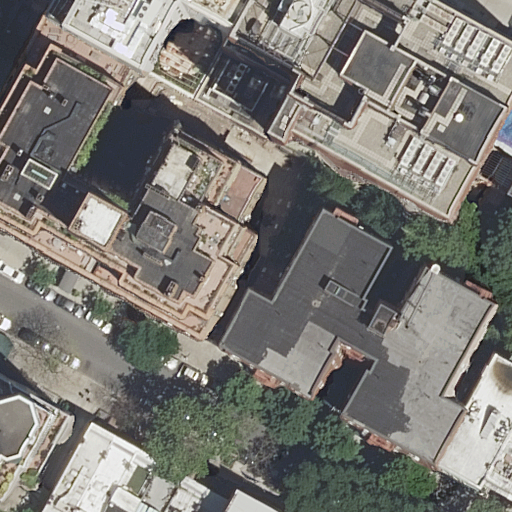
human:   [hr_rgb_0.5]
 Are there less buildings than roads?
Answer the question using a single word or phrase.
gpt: no

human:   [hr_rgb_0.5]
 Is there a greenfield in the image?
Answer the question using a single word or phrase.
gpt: no

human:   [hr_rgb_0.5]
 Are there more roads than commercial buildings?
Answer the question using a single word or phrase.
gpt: yes

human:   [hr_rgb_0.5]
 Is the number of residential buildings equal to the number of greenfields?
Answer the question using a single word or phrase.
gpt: no

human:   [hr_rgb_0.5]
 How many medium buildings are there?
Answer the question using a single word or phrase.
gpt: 7

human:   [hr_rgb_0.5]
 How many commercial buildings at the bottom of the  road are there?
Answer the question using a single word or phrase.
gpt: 0

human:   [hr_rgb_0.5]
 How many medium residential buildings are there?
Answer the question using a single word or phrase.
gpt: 7

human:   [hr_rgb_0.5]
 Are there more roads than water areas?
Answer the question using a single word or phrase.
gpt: yes

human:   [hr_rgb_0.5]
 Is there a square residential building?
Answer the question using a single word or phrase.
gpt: no

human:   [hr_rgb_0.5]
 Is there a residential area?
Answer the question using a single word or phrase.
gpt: no

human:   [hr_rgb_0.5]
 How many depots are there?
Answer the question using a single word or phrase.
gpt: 0

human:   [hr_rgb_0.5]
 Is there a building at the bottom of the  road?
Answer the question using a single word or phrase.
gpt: yes

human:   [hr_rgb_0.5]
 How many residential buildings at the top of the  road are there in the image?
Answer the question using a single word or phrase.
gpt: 5

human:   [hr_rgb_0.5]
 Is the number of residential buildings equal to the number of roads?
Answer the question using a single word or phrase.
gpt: no

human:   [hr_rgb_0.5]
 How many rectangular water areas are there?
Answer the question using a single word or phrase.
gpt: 0

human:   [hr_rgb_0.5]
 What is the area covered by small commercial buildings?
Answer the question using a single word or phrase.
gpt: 0m2

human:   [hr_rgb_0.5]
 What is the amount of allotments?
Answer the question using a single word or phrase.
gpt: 0

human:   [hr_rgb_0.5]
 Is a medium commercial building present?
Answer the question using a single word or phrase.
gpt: no

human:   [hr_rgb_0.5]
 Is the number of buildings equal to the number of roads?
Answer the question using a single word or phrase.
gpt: no

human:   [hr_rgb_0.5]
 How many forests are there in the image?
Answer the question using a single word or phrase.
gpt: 0

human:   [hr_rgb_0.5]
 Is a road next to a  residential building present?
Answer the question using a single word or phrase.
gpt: yes

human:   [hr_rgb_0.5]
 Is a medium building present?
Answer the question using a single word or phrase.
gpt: yes

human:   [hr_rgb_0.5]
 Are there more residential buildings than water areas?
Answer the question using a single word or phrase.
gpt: yes

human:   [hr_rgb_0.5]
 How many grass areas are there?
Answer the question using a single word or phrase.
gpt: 0

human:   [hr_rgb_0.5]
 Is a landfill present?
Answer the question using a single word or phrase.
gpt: no

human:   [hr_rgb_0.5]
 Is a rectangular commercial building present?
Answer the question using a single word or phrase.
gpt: no

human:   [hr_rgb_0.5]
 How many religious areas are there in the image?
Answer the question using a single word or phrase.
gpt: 0

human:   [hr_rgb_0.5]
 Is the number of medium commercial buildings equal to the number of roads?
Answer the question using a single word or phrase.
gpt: no

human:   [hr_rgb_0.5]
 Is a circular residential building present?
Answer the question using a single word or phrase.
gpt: no

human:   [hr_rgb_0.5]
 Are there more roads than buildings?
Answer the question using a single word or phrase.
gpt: no

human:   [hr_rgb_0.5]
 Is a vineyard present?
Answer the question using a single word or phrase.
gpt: no

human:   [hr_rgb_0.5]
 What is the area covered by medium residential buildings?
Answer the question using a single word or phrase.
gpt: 1585m2

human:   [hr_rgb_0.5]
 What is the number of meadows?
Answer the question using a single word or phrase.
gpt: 0

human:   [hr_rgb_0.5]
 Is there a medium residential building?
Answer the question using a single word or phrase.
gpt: yes

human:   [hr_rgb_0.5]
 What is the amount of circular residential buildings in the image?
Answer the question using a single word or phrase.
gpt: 0

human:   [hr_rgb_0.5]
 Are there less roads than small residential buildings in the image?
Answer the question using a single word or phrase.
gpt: yes